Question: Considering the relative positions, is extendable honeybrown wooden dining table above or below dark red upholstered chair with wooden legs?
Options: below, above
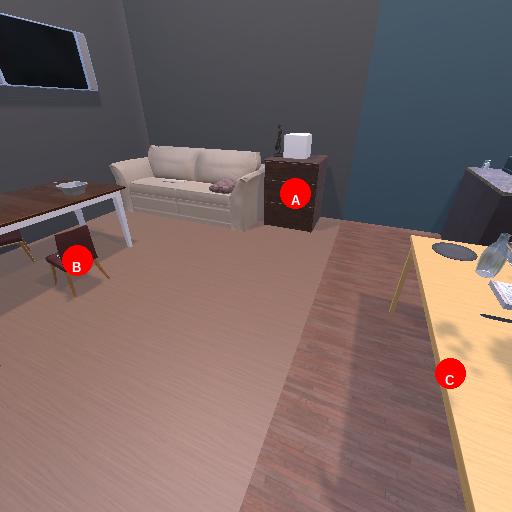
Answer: below